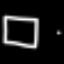
Label: square